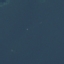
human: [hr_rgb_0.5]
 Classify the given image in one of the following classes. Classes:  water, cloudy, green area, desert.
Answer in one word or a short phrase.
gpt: water